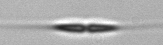
Label: Cylindrotheca